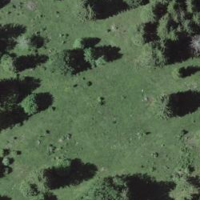
EUNIS habitat code: 24
Species observed at this site:
Stellaria graminea
Cirsium arvense